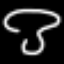
Label: mushroom